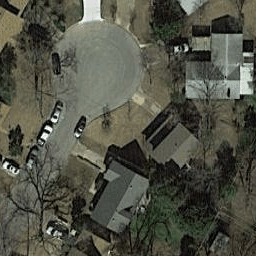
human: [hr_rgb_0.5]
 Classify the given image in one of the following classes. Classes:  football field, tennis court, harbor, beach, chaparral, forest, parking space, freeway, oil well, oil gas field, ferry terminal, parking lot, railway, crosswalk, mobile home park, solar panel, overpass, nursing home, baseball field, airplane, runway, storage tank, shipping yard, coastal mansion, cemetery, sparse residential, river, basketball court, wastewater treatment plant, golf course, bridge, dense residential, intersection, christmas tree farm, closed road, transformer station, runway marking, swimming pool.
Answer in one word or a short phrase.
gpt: closed road